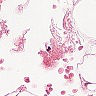
Metastatic tissue present: no